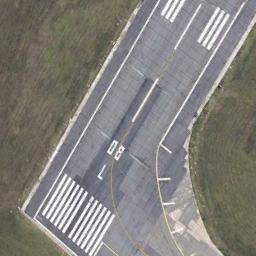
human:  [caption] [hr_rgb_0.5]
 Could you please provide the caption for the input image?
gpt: The runway is on the bare land .

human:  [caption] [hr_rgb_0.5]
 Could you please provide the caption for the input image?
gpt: Next to the runway is a green lawn with white '08L' and short-line signs on the runway .

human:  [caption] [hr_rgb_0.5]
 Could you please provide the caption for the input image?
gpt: The runway has a threshold marking and two touchdown zone markings and the designation marking is 08L .

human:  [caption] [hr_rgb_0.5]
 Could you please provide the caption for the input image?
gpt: The runway is surrounded by grass .

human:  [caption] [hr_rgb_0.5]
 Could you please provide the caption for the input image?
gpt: There are bare lawns beside the runway .